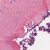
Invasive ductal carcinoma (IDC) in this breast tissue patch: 0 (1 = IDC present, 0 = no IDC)